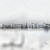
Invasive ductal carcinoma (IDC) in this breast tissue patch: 0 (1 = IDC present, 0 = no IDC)